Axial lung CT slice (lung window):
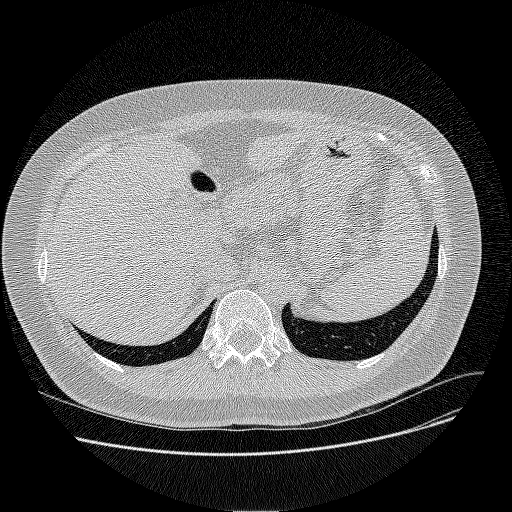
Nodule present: no